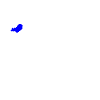
Particle: electron